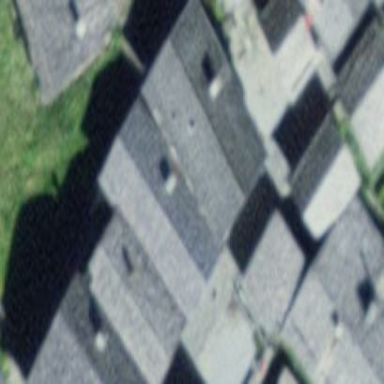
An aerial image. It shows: Building with tiled roof.